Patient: sex F, age 29
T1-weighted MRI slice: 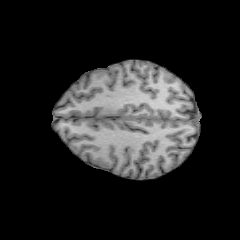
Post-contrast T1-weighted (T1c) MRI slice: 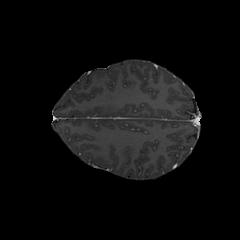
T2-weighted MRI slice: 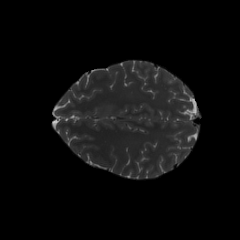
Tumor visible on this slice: no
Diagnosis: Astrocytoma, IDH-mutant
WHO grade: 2